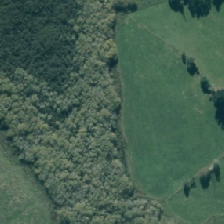
Land cover: manuka_kanuka